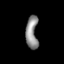
Tissue: lung
Cell type: T cells
Senescence score: 0.1713
Nuclear area (px): 389
Mean DAPI intensity: 139.558